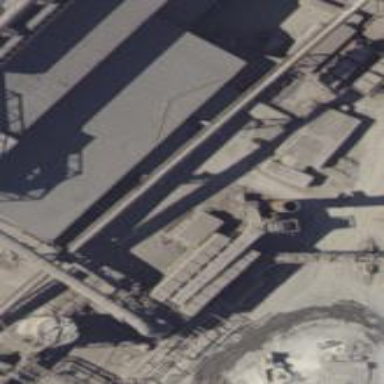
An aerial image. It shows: Industrial building.